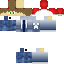
A male skeleton skin with dark skin, wearing brown long hair dressed in a blue hoodie and brown pants, featuring a closed mouth.